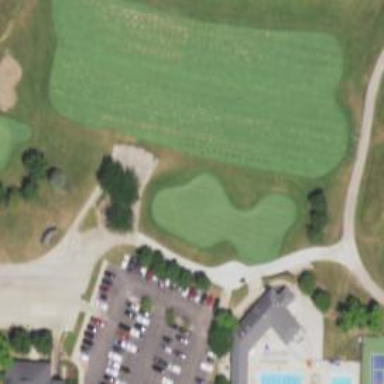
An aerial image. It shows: Grassy area designated as golf tee.